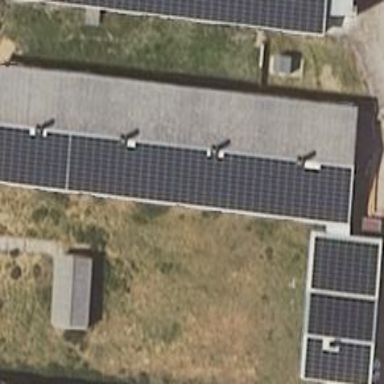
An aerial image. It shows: Small solar photovoltaic panel generator is producing electricity.